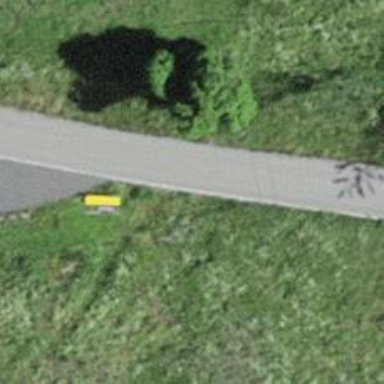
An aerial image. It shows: Bench.